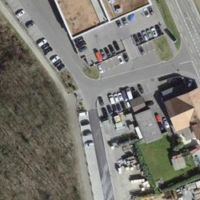
EUNIS habitat code: 55
Species observed at this site:
Prunella vulgaris